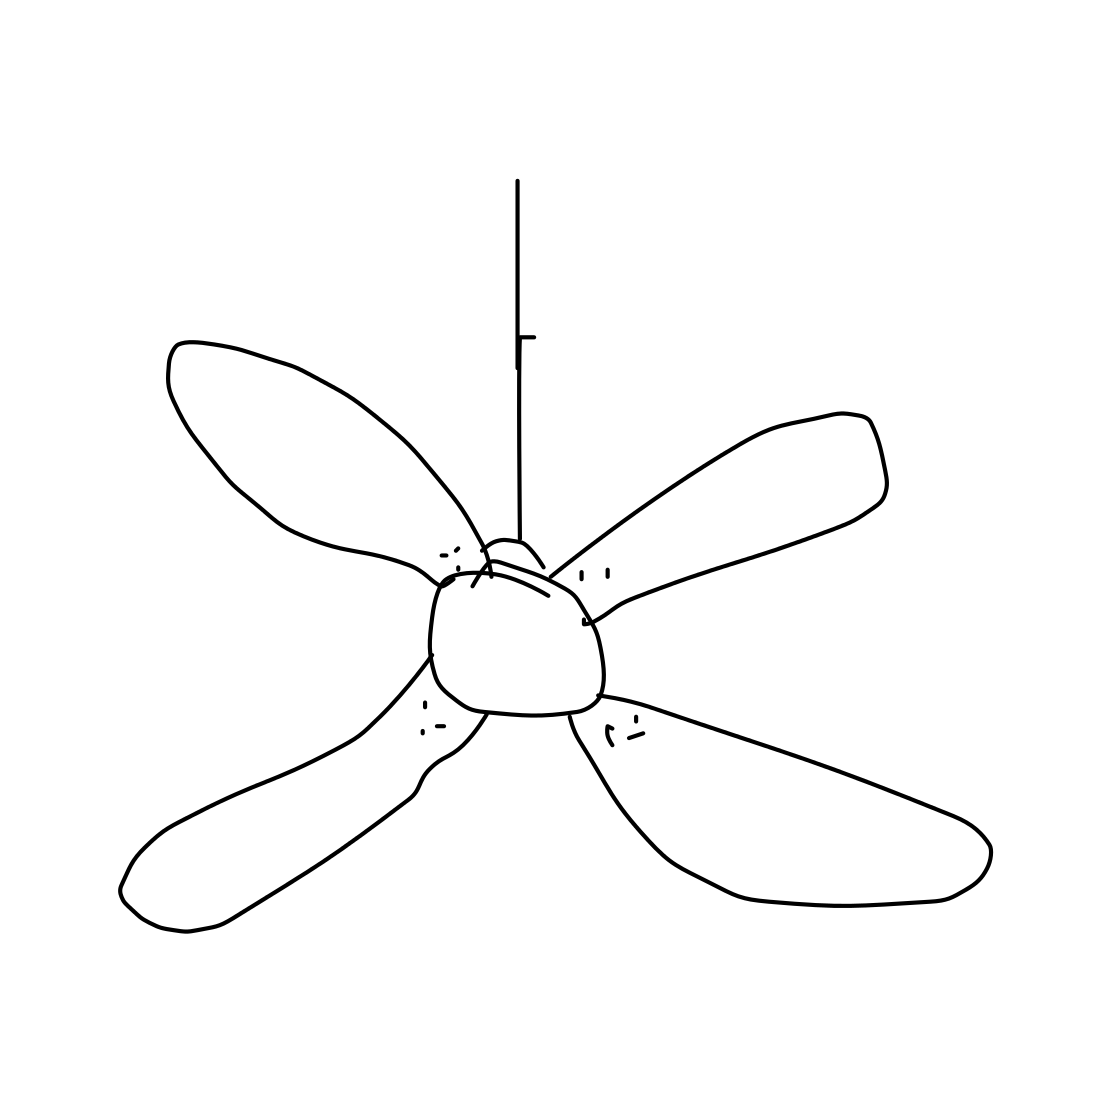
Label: fan